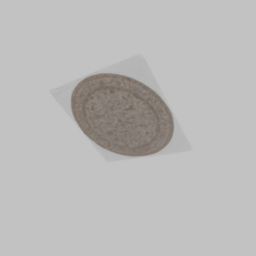
Label: decoration